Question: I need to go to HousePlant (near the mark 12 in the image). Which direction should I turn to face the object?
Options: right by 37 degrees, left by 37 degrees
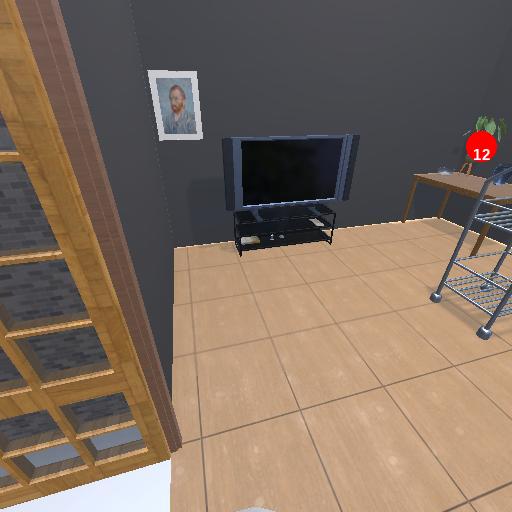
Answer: right by 37 degrees